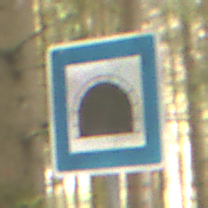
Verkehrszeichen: Tunnel
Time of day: MorningAfternoon
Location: Outdoor (Nature)
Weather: Overcast
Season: Winter
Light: Natural